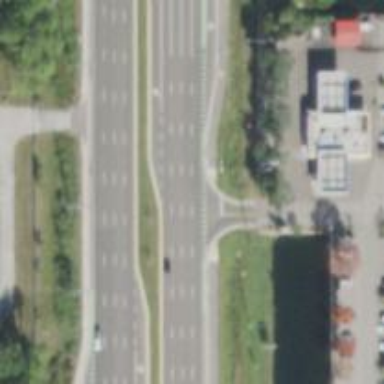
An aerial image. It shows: Unmarked crossing for cyclists on cycleway.